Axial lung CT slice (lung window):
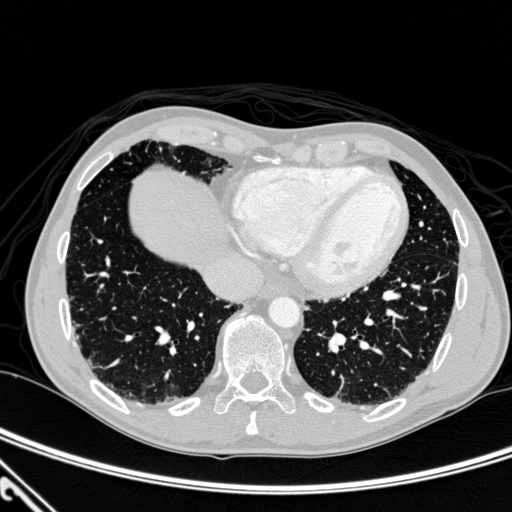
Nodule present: no